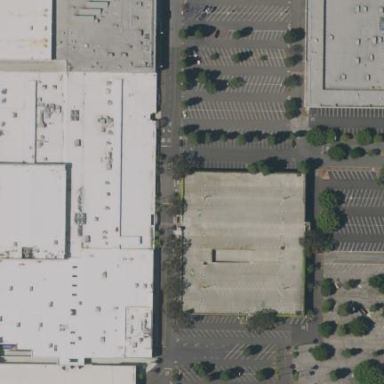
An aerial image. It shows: Multi-storey parking facility located near retail building.